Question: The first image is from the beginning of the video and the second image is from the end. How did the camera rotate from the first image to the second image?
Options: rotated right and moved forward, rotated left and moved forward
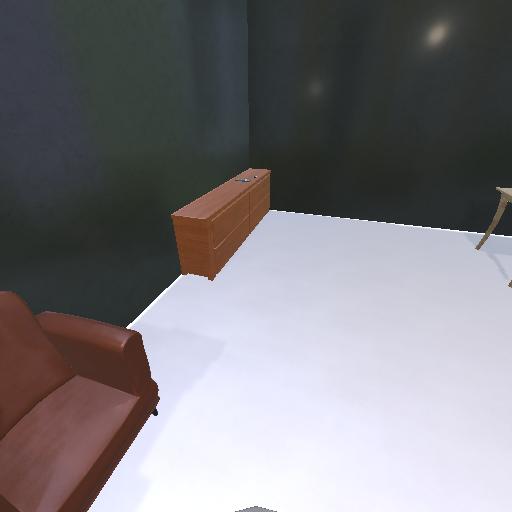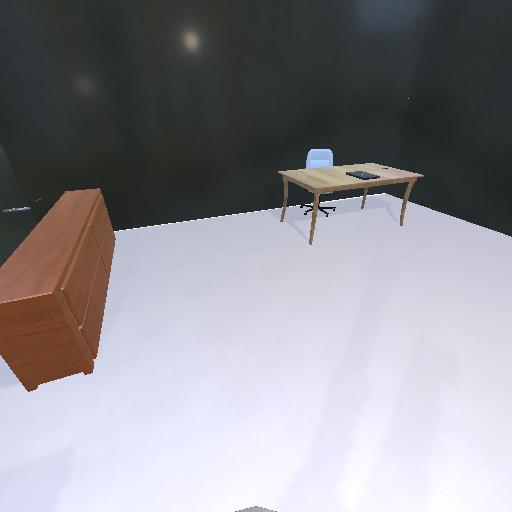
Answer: rotated right and moved forward